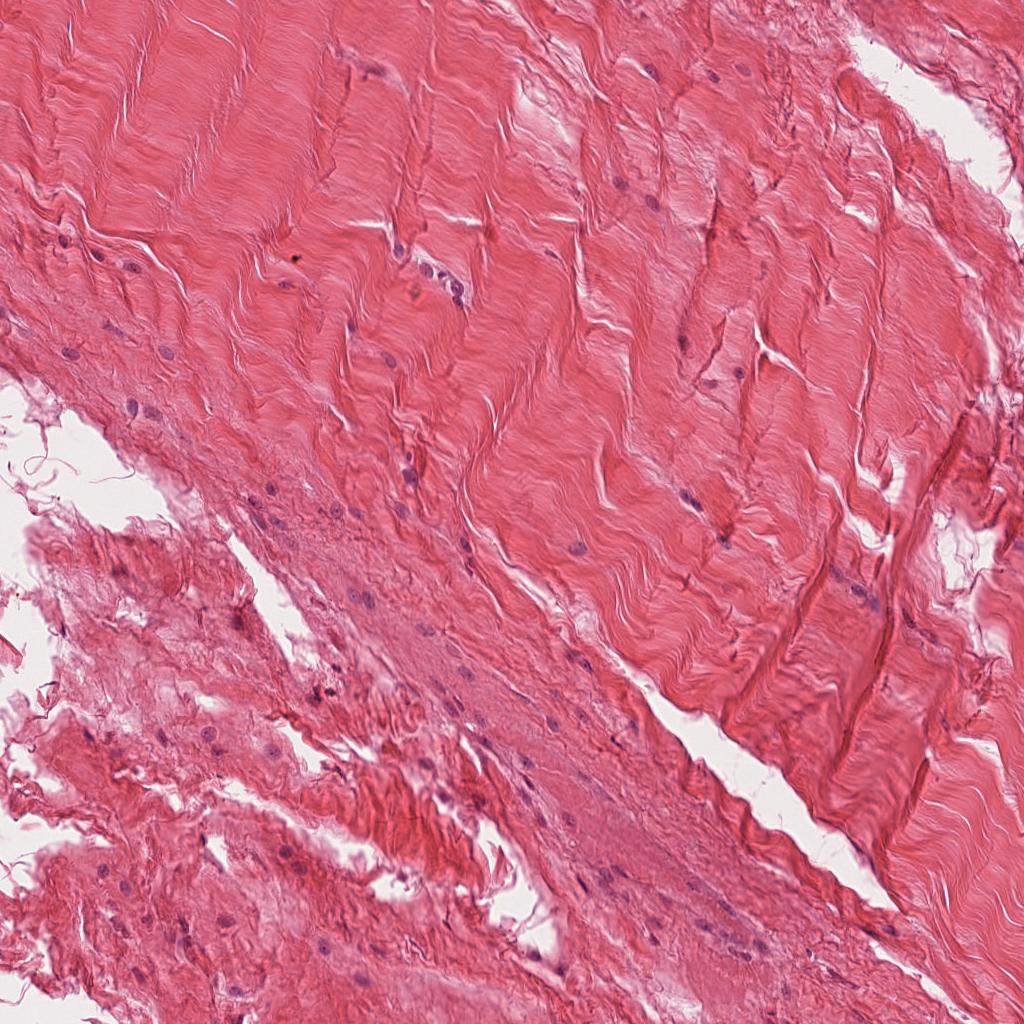
Label: Non-Tumor